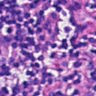
Metastatic tissue present: no